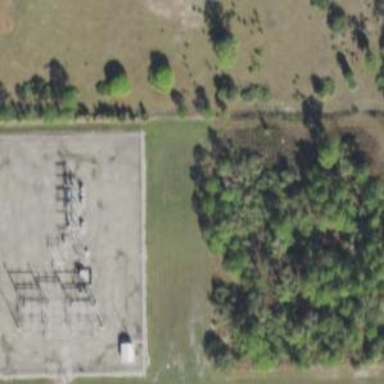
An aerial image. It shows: Outdoor distribution level power substation.